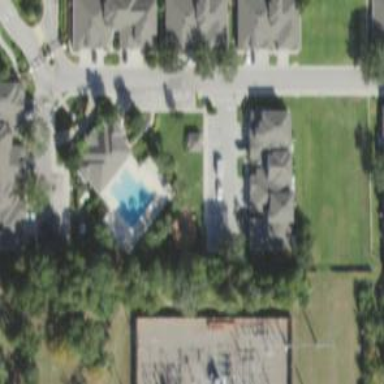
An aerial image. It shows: Swimming pool located in leisure land.